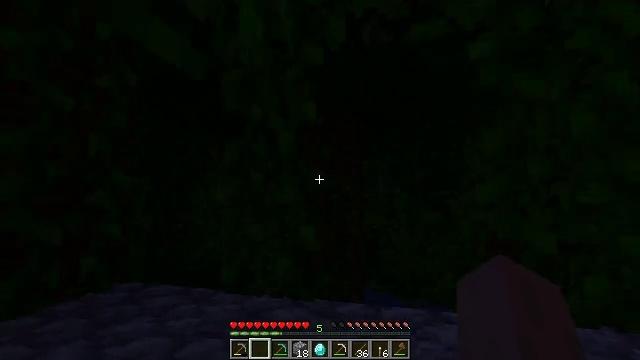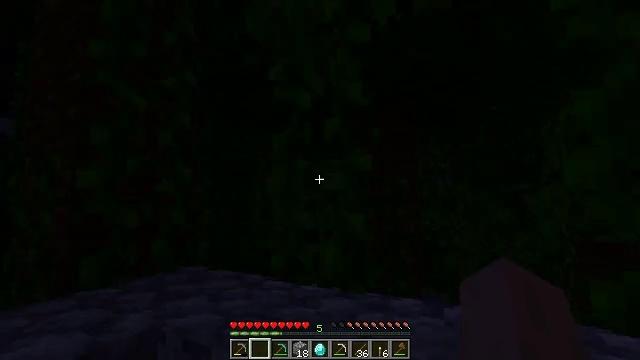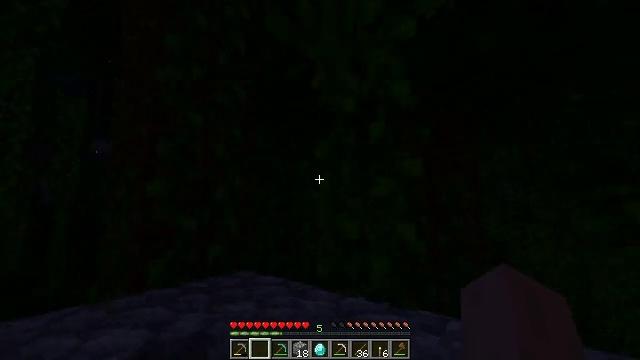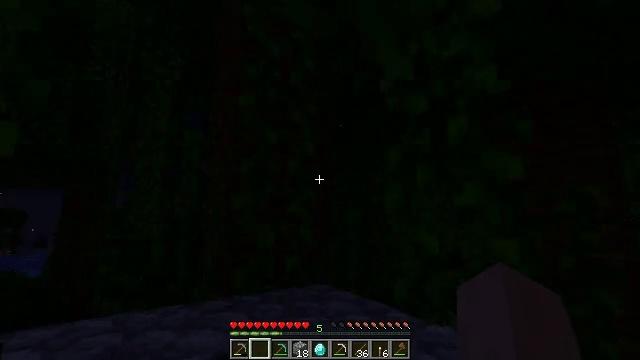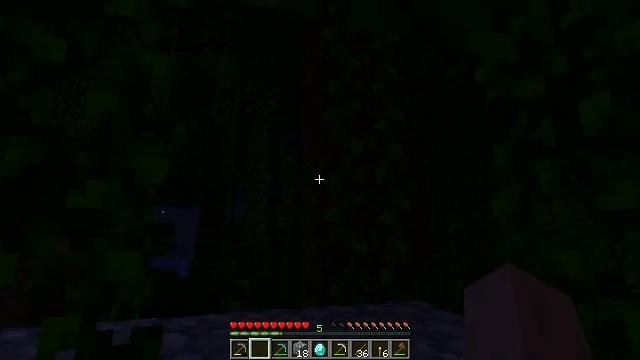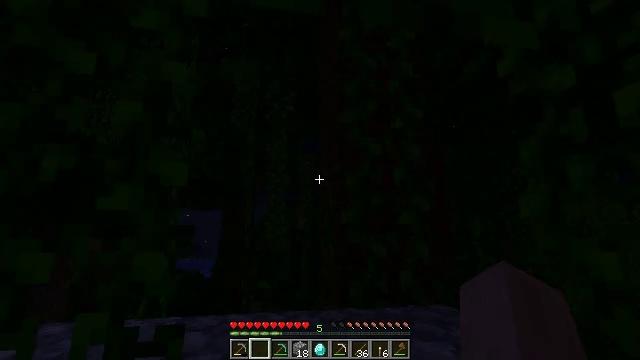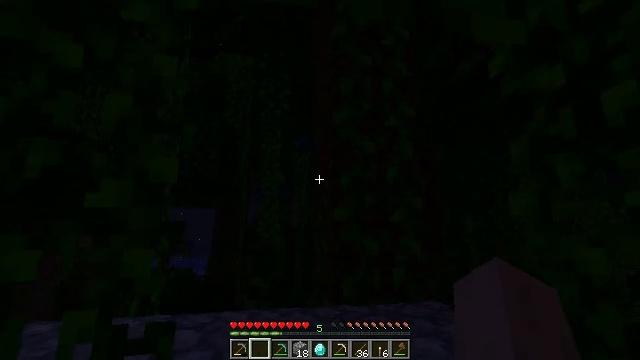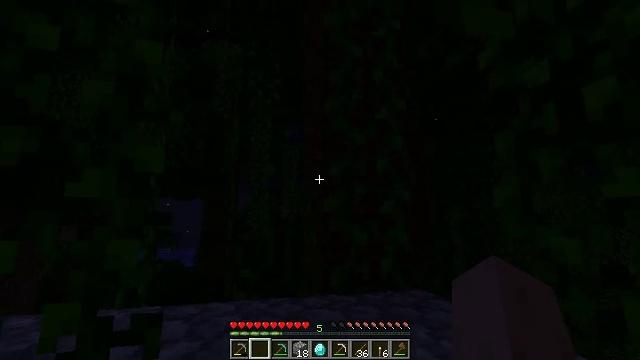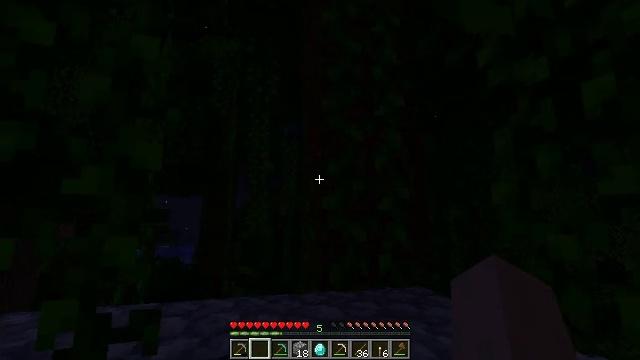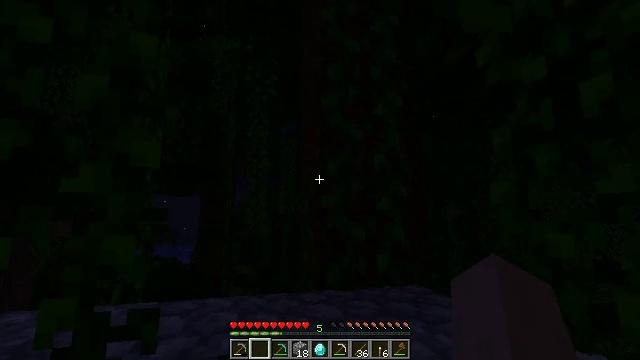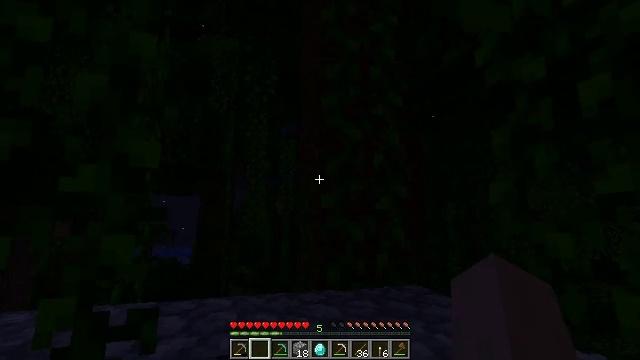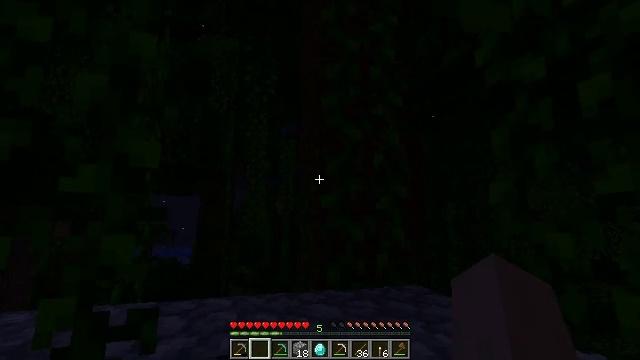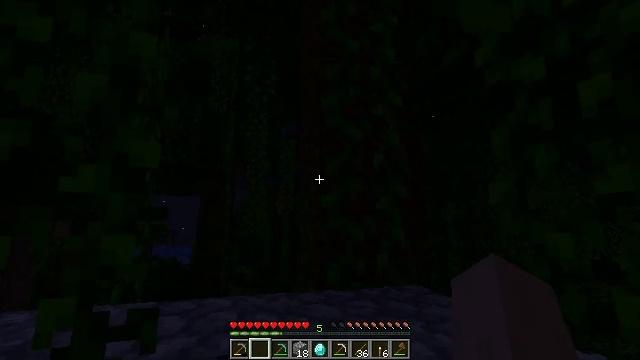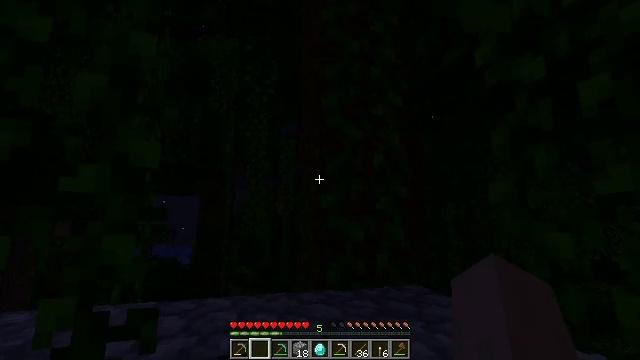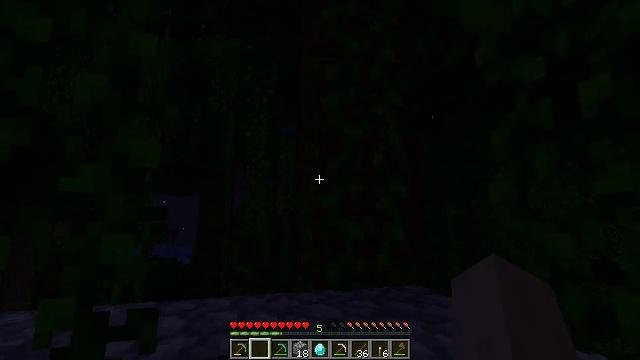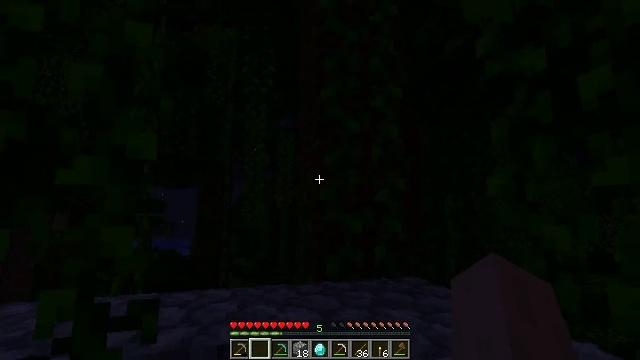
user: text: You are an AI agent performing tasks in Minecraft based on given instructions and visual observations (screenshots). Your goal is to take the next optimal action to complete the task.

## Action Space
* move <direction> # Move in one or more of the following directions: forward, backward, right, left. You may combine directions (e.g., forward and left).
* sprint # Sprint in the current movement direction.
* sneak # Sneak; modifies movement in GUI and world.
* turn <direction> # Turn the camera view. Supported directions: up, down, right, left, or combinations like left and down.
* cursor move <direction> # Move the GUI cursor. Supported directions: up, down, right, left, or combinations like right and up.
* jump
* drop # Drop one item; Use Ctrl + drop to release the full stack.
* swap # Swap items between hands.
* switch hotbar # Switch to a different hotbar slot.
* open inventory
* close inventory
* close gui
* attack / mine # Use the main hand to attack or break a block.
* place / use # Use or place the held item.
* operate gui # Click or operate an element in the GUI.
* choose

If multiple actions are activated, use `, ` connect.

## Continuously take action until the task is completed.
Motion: motion action
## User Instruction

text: Harvest vines off the surface.
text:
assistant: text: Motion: turn left
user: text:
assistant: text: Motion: turn left and up
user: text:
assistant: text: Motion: turn left and up
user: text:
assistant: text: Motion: turn left and up
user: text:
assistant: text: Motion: turn left
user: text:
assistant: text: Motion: turn right
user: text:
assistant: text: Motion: turn right and down
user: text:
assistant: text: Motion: no_op
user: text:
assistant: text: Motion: no_op
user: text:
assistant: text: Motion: no_op
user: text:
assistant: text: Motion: no_op
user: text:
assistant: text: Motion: no_op
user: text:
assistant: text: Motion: no_op
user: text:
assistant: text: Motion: no_op
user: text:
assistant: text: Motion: turn down
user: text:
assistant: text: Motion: turn down
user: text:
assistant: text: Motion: no_op
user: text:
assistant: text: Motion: turn right
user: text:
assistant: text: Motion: turn right
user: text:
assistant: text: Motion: turn right
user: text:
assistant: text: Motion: no_op
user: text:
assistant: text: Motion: no_op
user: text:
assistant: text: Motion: turn down
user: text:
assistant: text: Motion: turn down
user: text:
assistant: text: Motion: no_op
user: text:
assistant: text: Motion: no_op
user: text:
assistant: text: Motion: no_op
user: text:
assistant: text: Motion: no_op
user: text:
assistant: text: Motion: no_op
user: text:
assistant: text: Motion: no_op